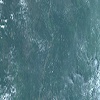
Label: land